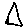
Label: triangle